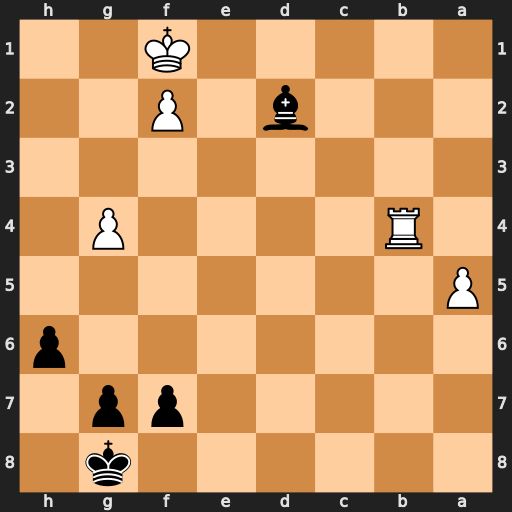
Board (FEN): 6k1/5pp1/7p/P7/1R4P1/8/3b1P2/5K2
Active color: b
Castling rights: -
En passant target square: -
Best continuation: Bxb4 a6 Bc5